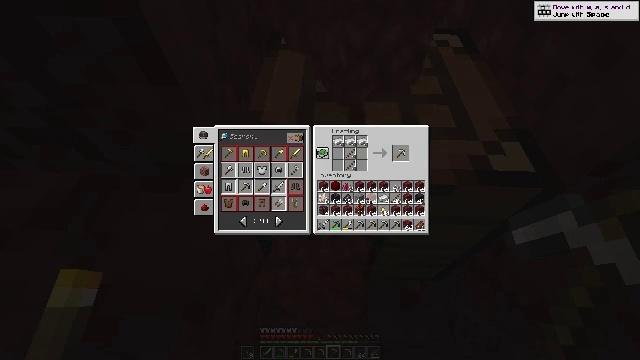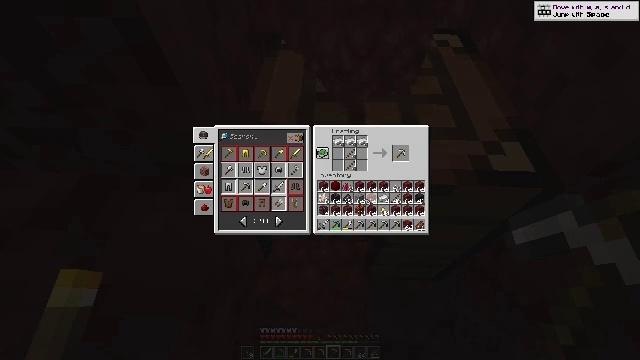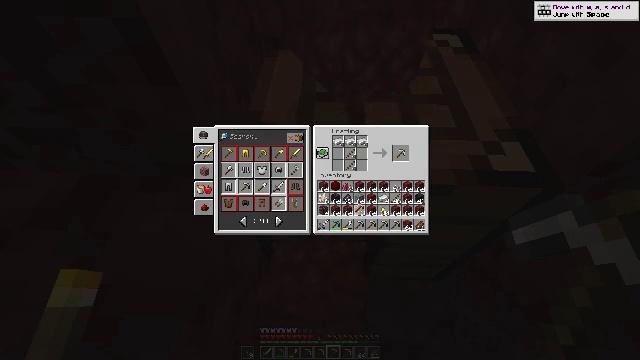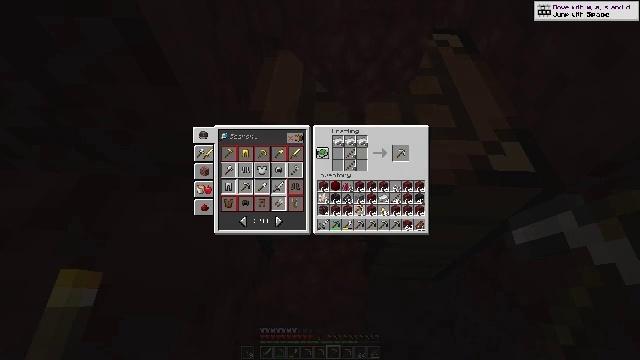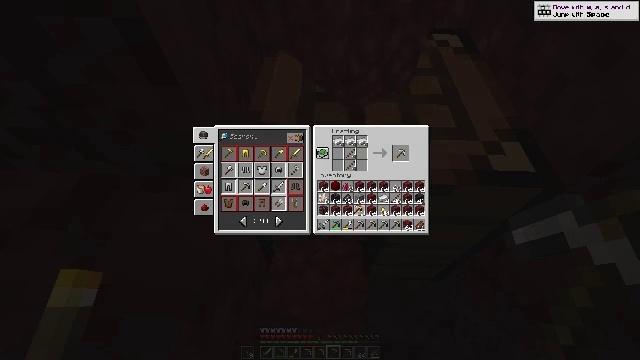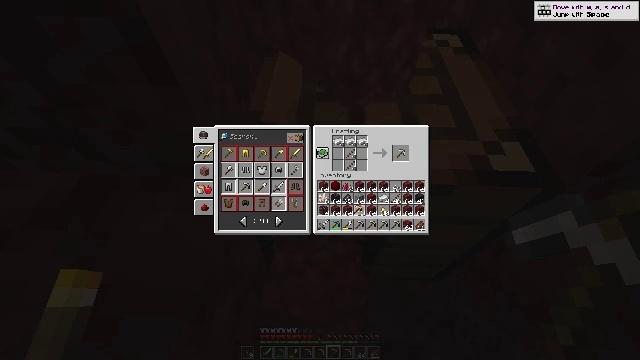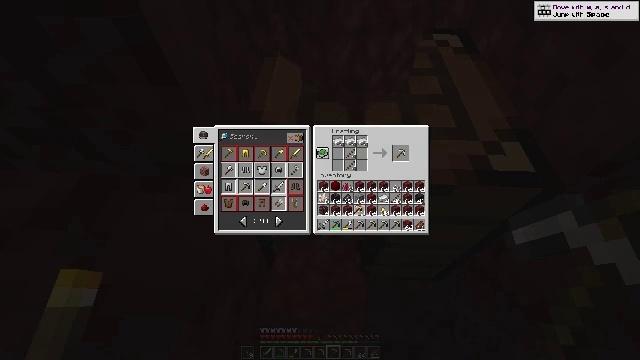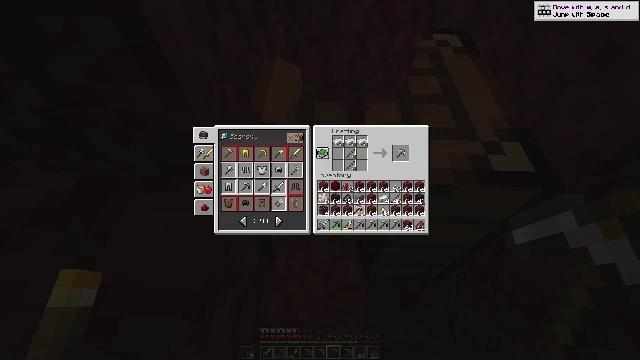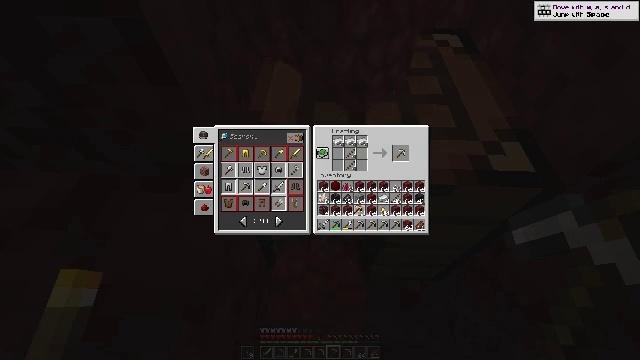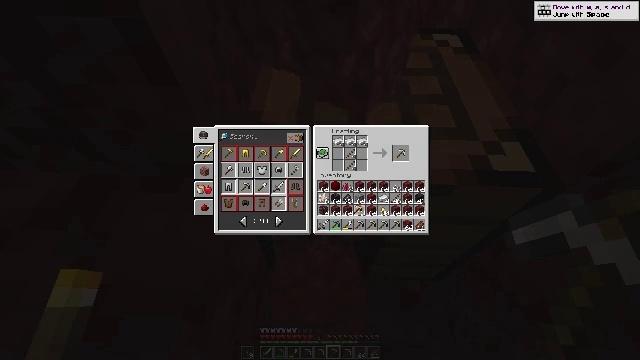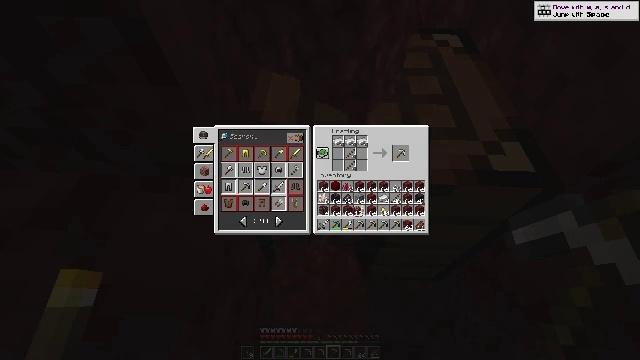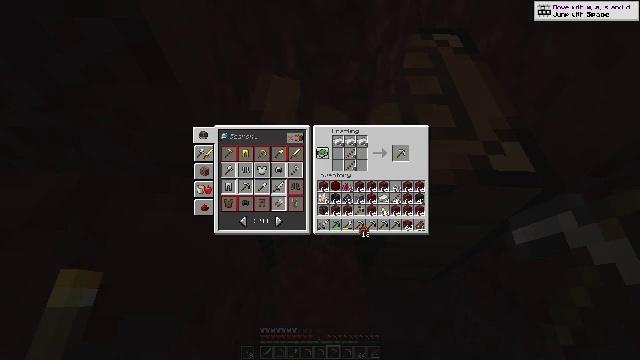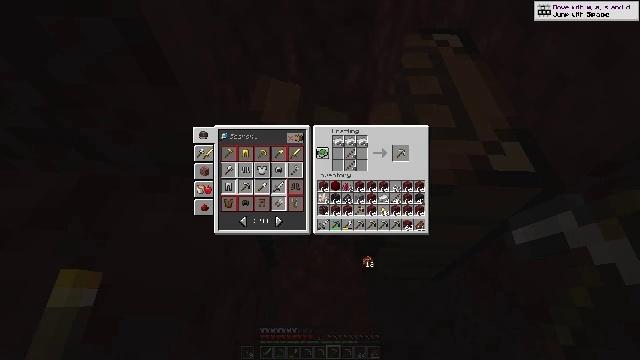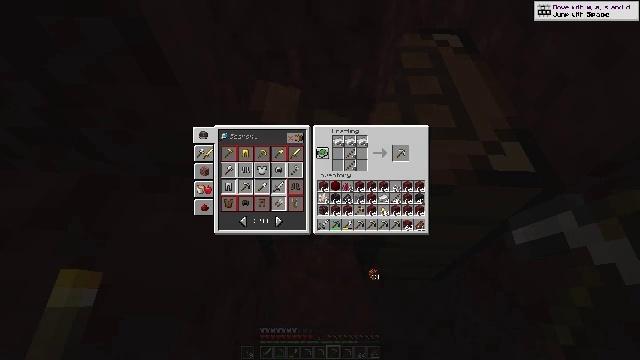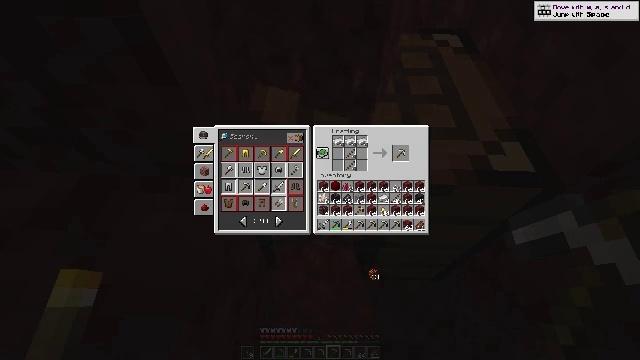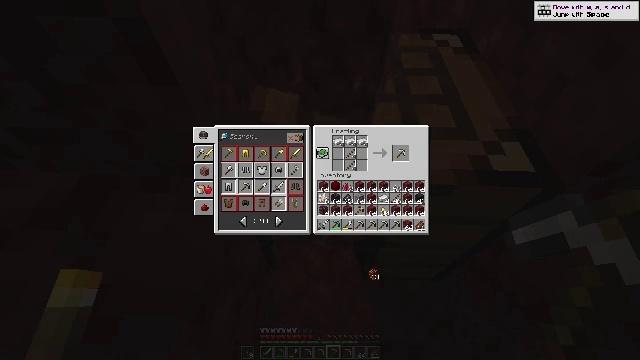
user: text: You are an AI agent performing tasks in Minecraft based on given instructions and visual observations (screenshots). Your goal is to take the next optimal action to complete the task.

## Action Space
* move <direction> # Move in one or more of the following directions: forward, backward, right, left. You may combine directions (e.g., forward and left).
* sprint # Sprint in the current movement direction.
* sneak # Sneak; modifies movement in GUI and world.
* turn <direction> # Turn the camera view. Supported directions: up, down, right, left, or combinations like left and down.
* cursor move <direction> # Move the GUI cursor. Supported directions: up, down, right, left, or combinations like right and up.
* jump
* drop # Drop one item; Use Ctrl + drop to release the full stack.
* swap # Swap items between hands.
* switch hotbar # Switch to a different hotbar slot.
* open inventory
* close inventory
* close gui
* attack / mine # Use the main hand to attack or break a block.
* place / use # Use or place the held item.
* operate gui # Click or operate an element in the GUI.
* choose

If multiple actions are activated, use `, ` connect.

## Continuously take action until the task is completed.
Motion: motion action
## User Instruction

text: Remove a magma block from the inventory.
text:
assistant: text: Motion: no_op
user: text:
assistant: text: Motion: turn left
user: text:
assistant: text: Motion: no_op
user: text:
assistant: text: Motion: no_op
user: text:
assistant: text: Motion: no_op
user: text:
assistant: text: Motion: no_op
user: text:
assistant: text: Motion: attack / mine
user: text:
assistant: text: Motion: attack / mine
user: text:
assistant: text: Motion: attack / mine
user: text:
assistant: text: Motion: no_op
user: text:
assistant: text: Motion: turn right and down
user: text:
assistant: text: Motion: turn down
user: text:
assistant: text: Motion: turn right and down
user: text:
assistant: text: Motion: no_op
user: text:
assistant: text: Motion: no_op
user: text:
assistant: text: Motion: no_op
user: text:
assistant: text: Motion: no_op
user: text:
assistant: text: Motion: attack / mine
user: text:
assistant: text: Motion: attack / mine
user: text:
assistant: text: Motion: no_op
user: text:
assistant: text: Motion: no_op
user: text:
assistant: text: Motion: no_op
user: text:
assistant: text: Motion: no_op
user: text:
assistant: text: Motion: turn right
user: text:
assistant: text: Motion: no_op
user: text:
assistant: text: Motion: no_op